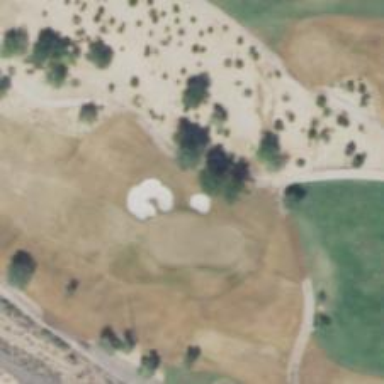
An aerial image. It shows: Golf hole.